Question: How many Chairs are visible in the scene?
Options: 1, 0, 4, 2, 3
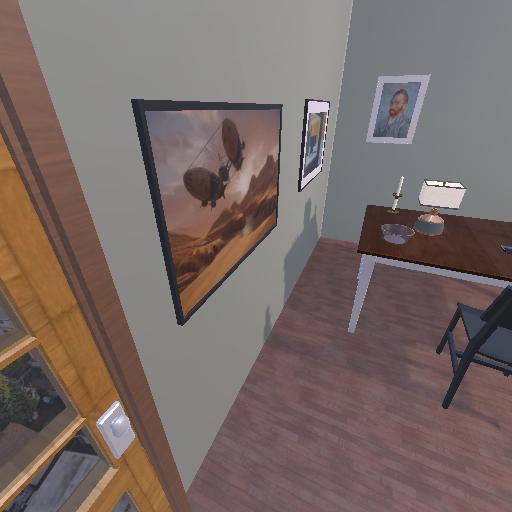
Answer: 1